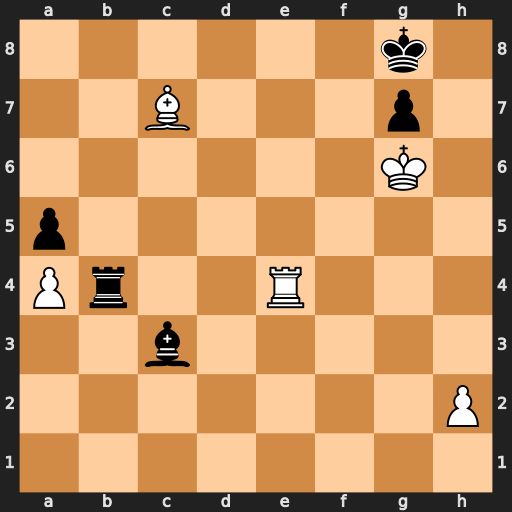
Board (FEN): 6k1/2B3p1/6K1/p7/Pr2R3/2b5/7P/8
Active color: w
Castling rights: -
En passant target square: -
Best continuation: Re8#